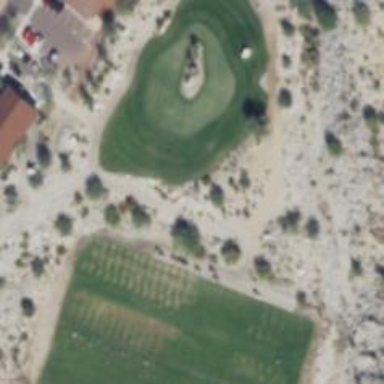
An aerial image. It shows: Pathway for golfing.